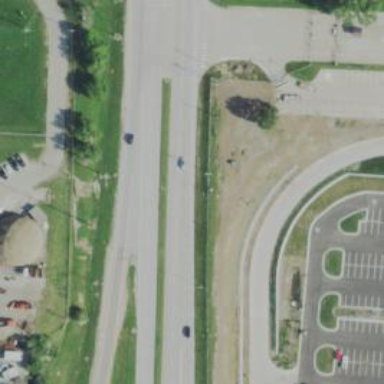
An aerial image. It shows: Primary highway.